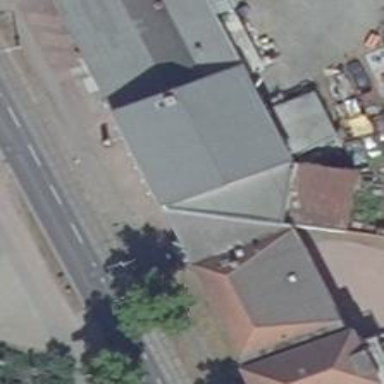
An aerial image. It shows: Building housing car shop.